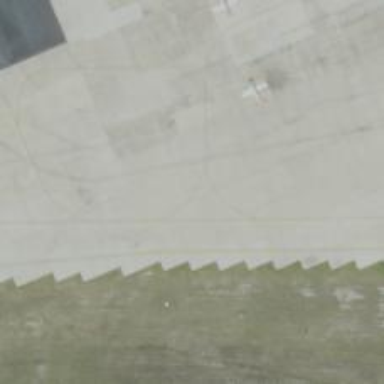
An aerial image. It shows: Image of taxiway at airport.